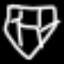
Label: diamond